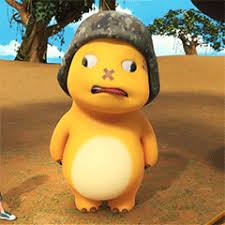
Label: nailong